Question: I'm using typeahead.js with Bootstrap 3, I tried a lot but the problem is typeahead is not filling dropdown menu

'''
<div class="form-group col-sm-3">
<input type="text" id="locSear" name="locSear" class="form-control input-block-level" autocomplete="off" placeholder="Where...">
</div>
'''
'''
jQuery(document).ready(function() {
jQuery('#locSear').typeahead(
{
hint: true,
highlight: true,
minLength: 1
},{
local: ["Dubai","Abu Dhabi","Sharjah","Ajman"]
});
});
'''
'''
<!DOCTYPE html>
<html>
<head>
<meta http-equiv="Content-Type" content="text/html; charset=UTF-8" />
<title>Untitled Document</title>
<link href="dist/css/bootstrap.css" rel="stylesheet" media="screen">
<!-- AutoComplete -->
<body>
<input type="text" id="locSear" name="locSear" class="form-control input-block-level" autocomplete="off" placeholder="Where...">
<script src="assets/js/jquery.v2.0.3.js"></script>
<script src="dist/js/bootstrap.min.js"></script>
<!-- AutoComplete -->
<script src="assets/js/typeahead.js"></script>
<script>
jQuery(document).ready(function() {
jQuery('#locSear').typeahead(
{
hint: true,
highlight: true,
minLength: 1
},{
local: ["Dubai","Abu Dhabi","Sharjah","Ajman"]
});
});
</script>
</body>
</html>
'''
: I tried Typeahead v0.9.3 and It's worked but without new features (hint,highlight...etc)
any help please
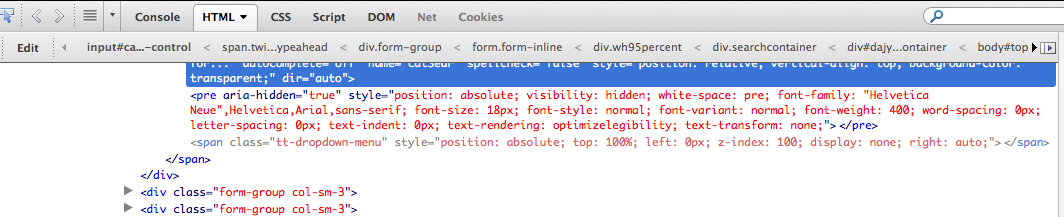
Answer: In version 0.10.0 they introduced the suggestion engine Bloodhound along with a substantial redesign of Typeahead (see the <URL>' invocation -- you need to configure a 'Bloodhound' instance and provide that instead. A very simple working configuration would be:
'''
jQuery(document).ready(function() {
var locs = ["Dubai","Abu Dhabi","Sharjah","Ajman"];
var locSource = new Bloodhound({
datumTokenizer: Bloodhound.tokenizers.obj.whitespace('value'),
queryTokenizer: Bloodhound.tokenizers.whitespace,
local: $.map(locs, function(loc) { return { value: loc }; })
});
locSource.initialize();
jQuery('#locSear').typeahead(
{
hint: true,
highlight: true,
minLength: 1
},{
displayKey: 'value',
source: locSource.ttAdapter()
});
});
'''
See the working fiddle at: <URL>